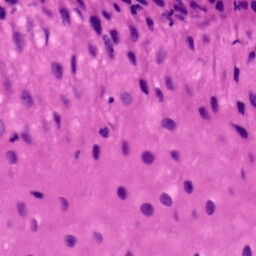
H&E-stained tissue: Tonsil